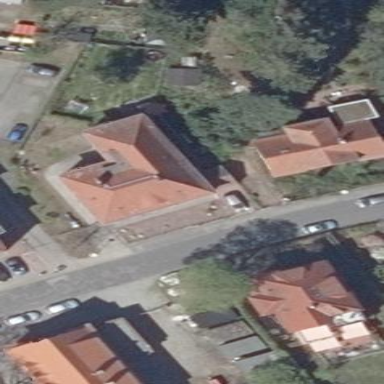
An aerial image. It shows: Hipped roof apartment building.